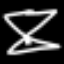
Label: hourglass